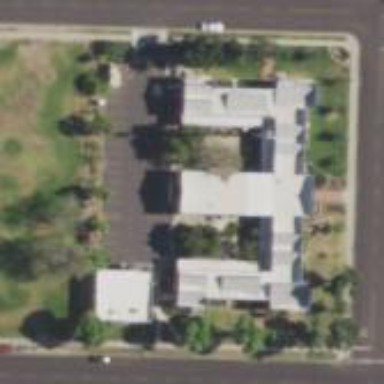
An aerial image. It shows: School.